Interaction volume radius: 10 \u00c5
Interaction volume height: 25 \u00c5
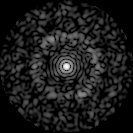
Disorder parameter: 0.8284